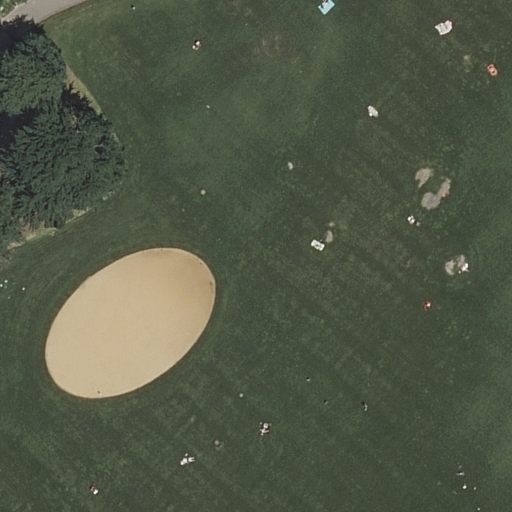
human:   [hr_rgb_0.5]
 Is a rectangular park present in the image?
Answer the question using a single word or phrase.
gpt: yes

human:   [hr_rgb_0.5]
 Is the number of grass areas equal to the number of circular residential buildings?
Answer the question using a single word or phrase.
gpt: no

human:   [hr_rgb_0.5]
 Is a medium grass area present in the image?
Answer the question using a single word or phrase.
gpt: no

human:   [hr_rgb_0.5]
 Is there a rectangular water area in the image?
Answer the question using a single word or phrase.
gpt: no

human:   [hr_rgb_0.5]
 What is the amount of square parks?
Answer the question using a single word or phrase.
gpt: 0

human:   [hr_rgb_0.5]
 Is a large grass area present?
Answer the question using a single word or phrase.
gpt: yes

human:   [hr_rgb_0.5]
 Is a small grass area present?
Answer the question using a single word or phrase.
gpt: no

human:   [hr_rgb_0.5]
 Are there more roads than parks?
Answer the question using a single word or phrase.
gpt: no

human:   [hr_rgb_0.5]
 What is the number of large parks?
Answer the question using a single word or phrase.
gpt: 1

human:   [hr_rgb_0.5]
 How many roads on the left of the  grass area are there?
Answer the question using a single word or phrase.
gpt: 1

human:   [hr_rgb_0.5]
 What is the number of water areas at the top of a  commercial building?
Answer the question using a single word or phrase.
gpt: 0

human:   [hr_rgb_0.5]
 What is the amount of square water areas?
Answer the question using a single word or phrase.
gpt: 0

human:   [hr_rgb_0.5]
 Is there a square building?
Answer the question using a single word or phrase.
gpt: no

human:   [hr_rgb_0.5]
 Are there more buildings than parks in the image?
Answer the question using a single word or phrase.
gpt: no

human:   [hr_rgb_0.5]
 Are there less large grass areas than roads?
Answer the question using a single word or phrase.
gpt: no

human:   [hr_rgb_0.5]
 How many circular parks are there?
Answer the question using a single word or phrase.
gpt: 0

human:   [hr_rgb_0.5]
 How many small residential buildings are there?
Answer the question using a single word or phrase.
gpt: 0

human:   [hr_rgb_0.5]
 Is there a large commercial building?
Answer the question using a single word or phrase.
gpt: no

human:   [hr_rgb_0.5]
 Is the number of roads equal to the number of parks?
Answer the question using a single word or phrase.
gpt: yes

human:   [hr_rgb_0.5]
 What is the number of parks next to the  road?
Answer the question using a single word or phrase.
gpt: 1

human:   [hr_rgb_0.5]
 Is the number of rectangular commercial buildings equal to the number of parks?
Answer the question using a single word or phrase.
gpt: no

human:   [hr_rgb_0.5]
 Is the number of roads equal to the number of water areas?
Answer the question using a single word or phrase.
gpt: no

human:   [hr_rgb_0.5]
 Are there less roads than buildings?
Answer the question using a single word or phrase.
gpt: no

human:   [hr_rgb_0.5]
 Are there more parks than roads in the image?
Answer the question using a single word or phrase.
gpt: no

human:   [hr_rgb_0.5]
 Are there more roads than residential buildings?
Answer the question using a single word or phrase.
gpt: yes

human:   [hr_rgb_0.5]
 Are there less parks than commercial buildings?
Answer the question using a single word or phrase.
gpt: no

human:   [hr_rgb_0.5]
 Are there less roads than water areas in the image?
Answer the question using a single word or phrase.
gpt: no

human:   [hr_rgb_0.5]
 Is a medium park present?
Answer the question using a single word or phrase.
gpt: no

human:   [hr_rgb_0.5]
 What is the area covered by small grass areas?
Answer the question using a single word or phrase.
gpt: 0m2

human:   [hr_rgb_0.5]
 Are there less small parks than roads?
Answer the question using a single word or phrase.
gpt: yes

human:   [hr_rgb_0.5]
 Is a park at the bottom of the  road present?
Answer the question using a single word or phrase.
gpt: yes

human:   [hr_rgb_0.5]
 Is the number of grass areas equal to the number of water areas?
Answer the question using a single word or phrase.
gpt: no

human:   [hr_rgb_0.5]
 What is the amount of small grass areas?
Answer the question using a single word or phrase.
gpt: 0

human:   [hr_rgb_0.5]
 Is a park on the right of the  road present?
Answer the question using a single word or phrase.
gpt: no

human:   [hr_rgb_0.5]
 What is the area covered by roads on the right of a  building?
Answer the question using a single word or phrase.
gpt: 0m2

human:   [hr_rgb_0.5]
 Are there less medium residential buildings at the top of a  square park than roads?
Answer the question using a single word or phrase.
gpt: yes